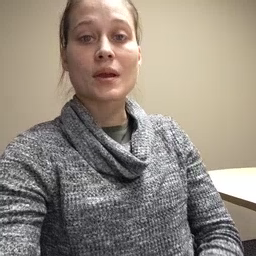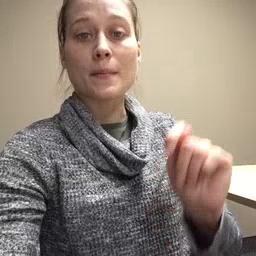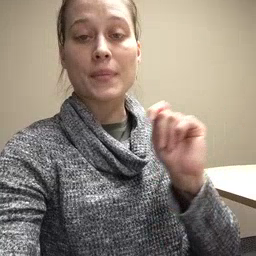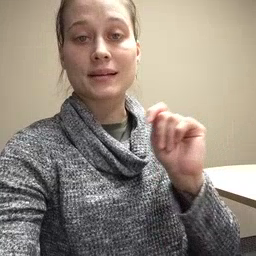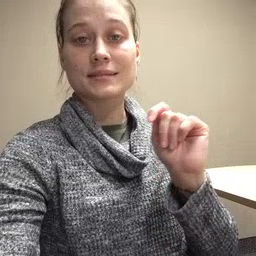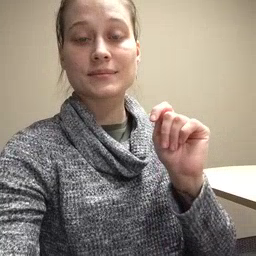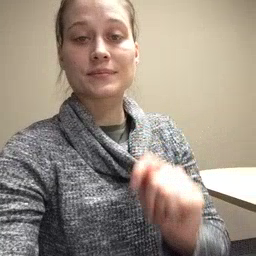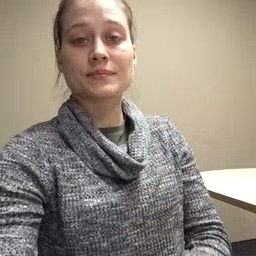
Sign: potty